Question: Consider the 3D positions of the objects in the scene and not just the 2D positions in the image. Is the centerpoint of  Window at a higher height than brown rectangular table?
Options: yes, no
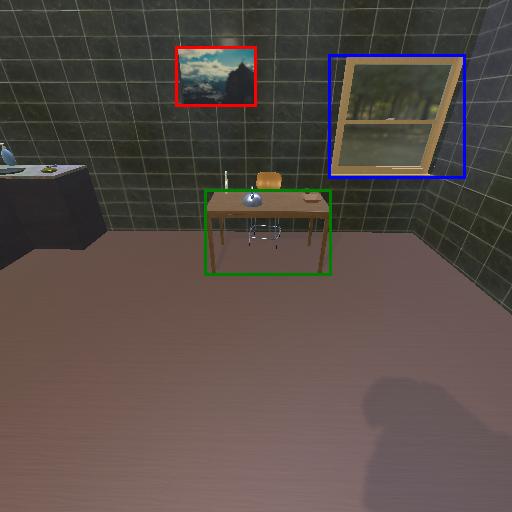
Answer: yes